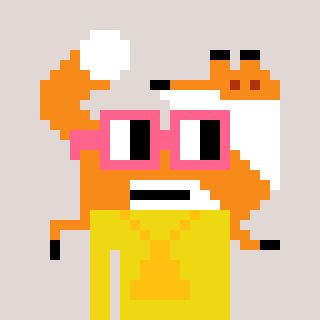
a pixel art character with square pink glasses, a fox-shaped head and a yellow-colored body on a warm background